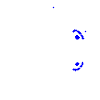
Particle: pion